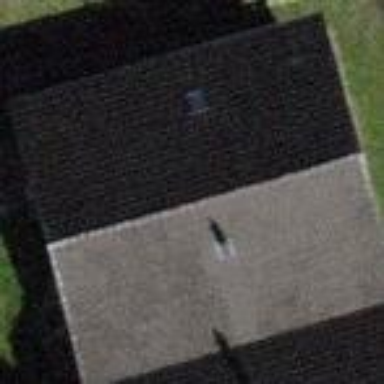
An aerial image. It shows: Building with tile roof.